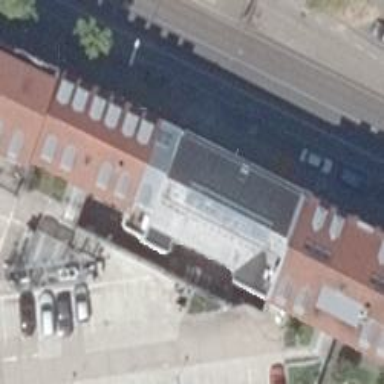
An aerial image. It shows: Residential building with gabled roof.